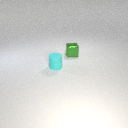
small cyan rubber cylinder to the left of small green metal cube